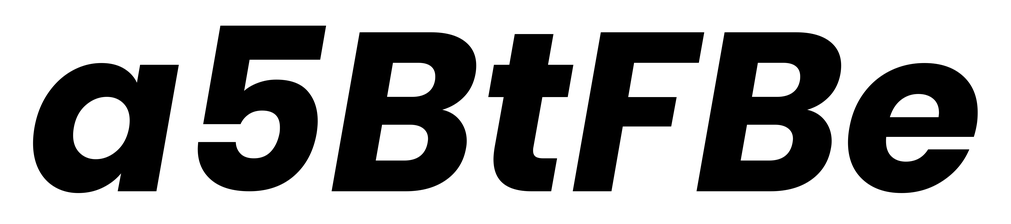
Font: Poppins-BoldItalic